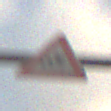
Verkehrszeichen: SeitenwindVonRechts
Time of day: MorningAfternoon
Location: Outdoor (Suburban)
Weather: Overcast
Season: NotSpecified
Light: Natural